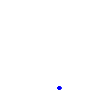
Particle: kaon